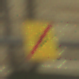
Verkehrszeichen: EndeUmleitung
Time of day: MorningAfternoon
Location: Roofed (Special)
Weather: NotSpecified
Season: NotSpecified
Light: Artificial